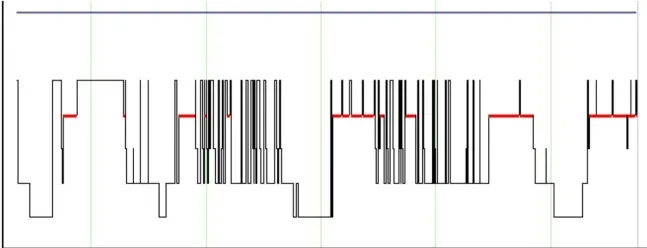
(A) Hypnogram of nocturnal polysomnography for patient showing significant sleep fragmentation with frequent arousals and awakenings, particularly during N2 sleep. The image also shows the short sleep latency and frequent sleep onset REM episodes after awakenings.
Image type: pathology (immunostaining)